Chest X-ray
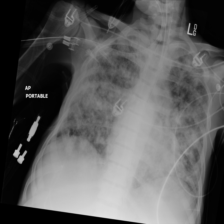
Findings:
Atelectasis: negative
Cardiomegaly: negative
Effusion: negative
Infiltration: positive
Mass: negative
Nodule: positive
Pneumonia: negative
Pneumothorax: negative
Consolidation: negative
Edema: negative
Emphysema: negative
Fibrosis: negative
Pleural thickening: negative
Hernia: negative